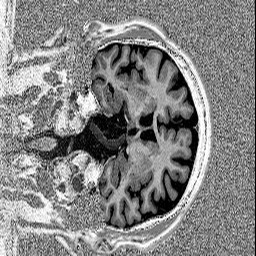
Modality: MP2RAGE
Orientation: coronal
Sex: male